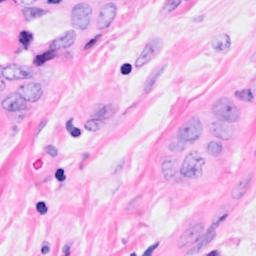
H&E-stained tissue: Breast